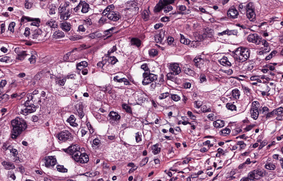
Tumor epithelial tissue: yes
Tumor-associated stroma tissue: yes
Normal tissue: no